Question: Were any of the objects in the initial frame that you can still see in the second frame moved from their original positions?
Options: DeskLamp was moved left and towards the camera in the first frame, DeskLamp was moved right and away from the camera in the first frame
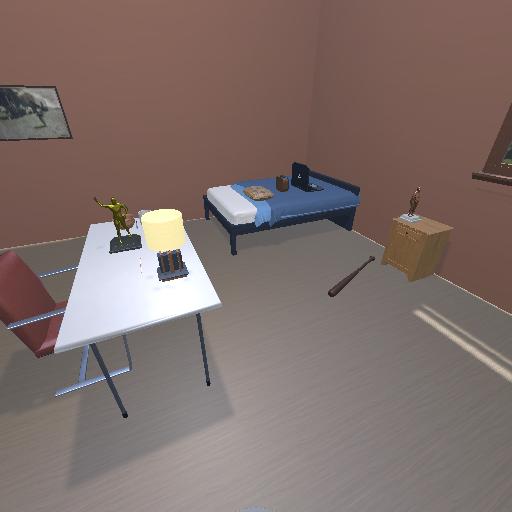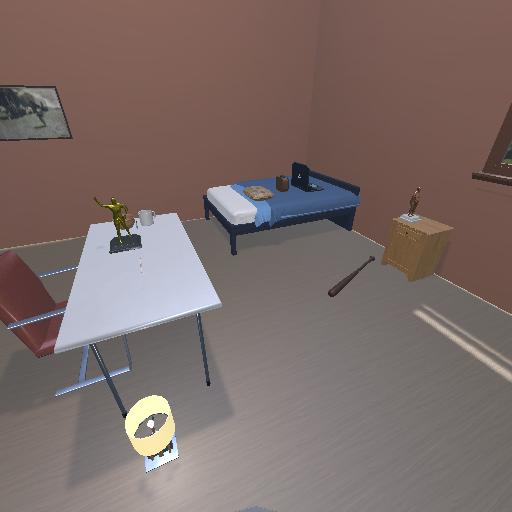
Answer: DeskLamp was moved left and towards the camera in the first frame